You are looking at the short-time Fourier spectrogram of a bearing's acceleration signal. What is the most likely bearing condition (normal, inner_race, outer_race, ball)?
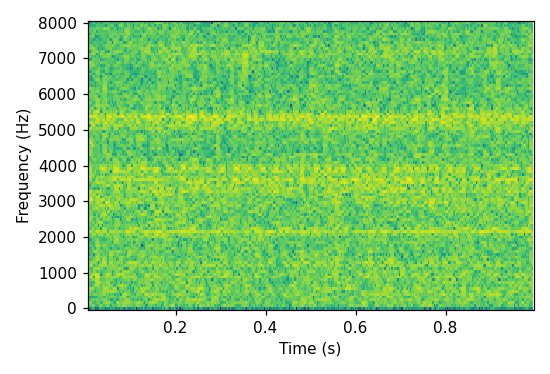
Answer: inner_race